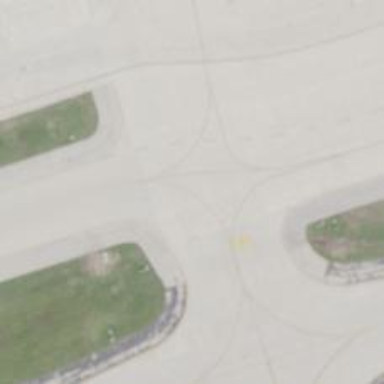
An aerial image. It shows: Image of taxiway at airport.